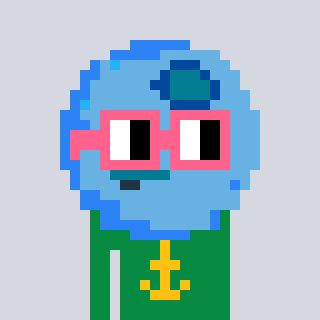
a pixel art character with square pink glasses, a blueberry-shaped head and a green-colored body on a cool background